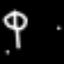
Label: leaf